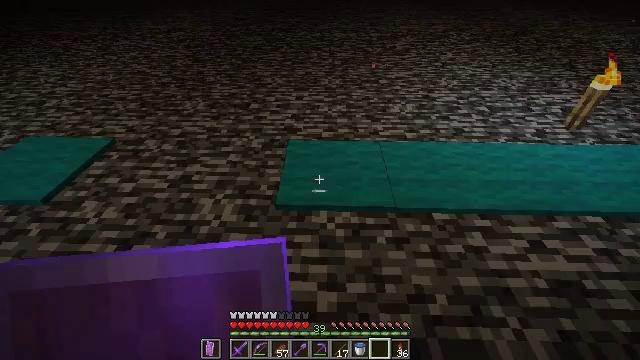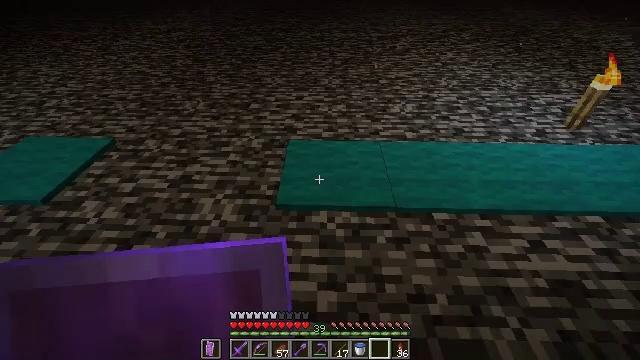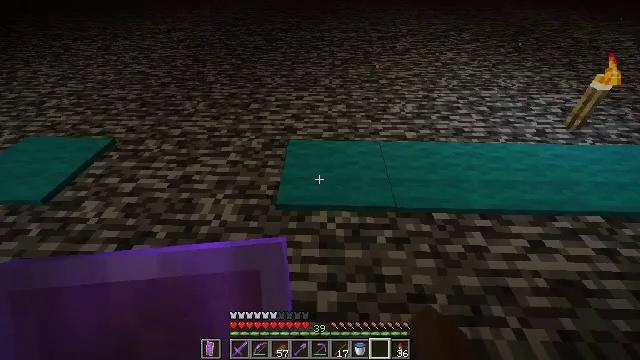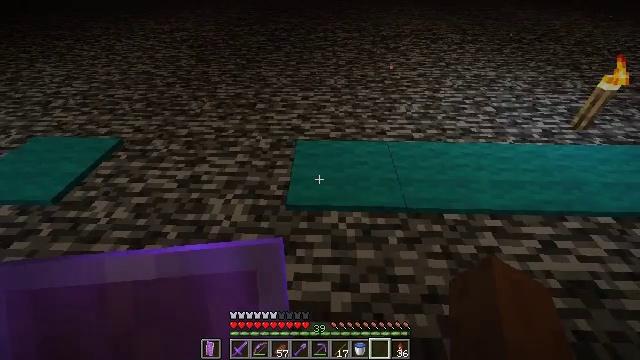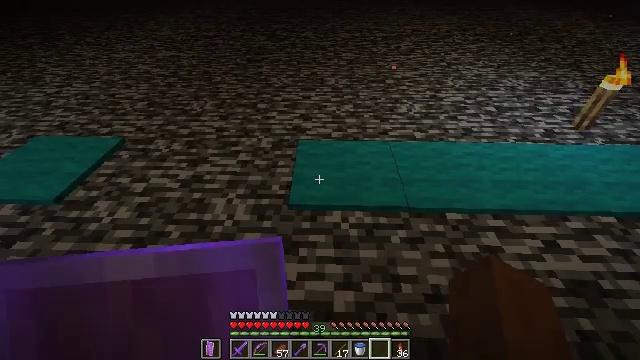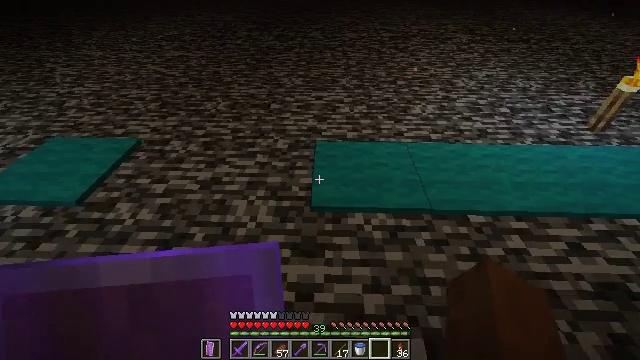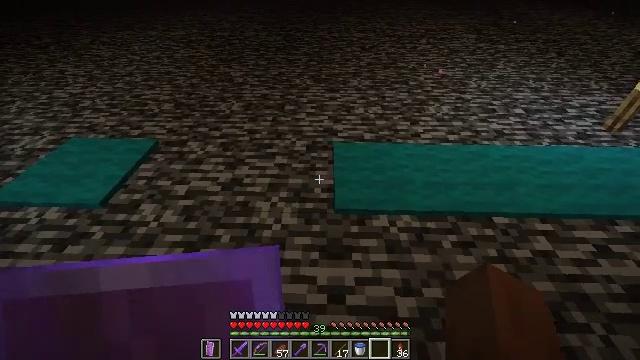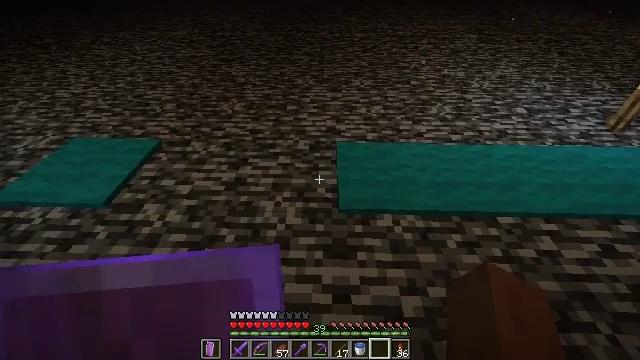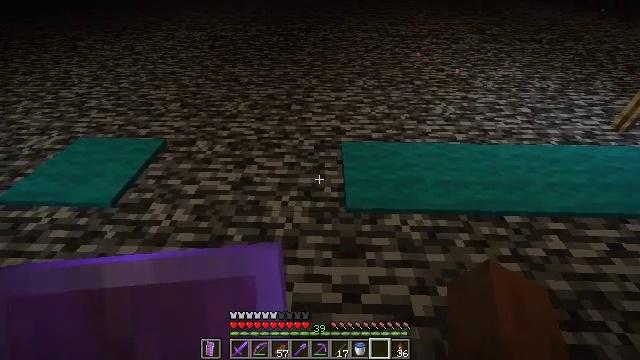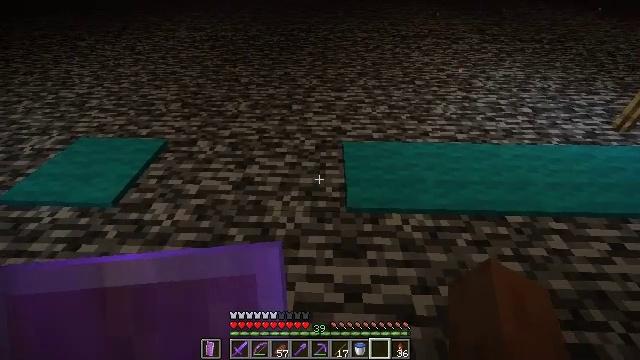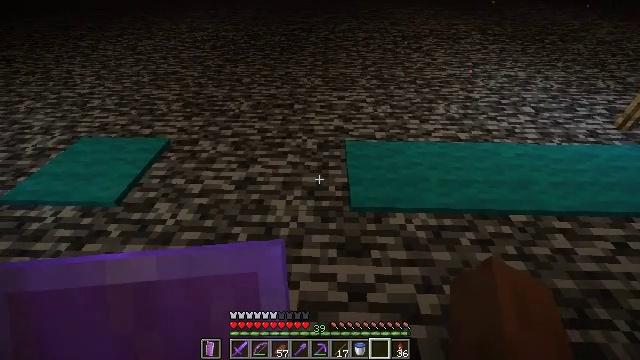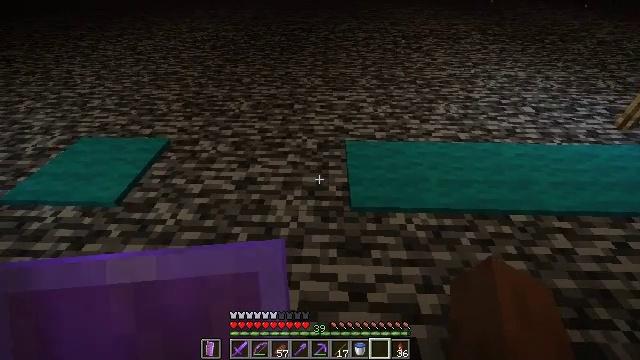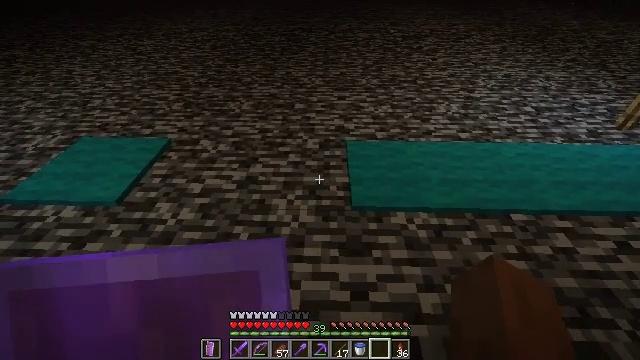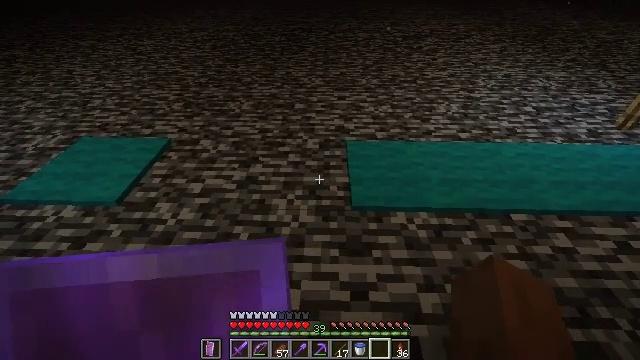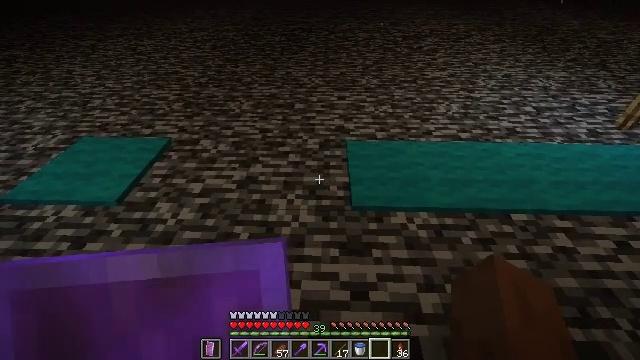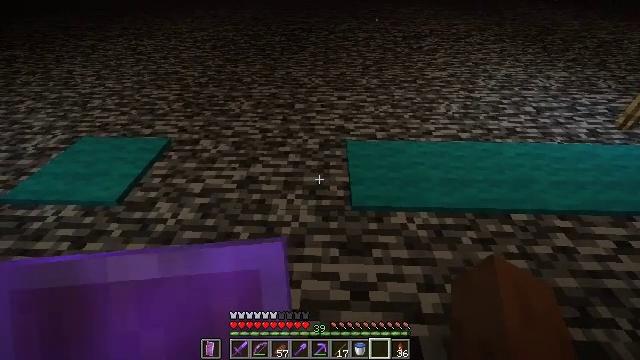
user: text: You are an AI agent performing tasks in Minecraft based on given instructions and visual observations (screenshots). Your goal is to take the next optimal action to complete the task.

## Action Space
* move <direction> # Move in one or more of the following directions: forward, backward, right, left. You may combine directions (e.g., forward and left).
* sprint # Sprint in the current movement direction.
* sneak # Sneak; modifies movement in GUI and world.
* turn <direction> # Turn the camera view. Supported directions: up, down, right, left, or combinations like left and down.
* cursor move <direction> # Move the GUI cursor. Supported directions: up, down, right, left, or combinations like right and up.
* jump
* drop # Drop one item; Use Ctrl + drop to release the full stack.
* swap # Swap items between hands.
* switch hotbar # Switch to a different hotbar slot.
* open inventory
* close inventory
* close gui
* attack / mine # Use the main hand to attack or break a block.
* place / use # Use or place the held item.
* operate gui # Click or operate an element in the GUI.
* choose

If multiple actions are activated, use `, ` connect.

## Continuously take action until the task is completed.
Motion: motion action
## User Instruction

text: Use yellow dye and wool to craft a yellow carpet.
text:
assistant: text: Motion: no_op
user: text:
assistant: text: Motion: no_op
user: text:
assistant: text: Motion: move left
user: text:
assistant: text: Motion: move left
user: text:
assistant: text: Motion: move left
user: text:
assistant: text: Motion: no_op
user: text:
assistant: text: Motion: no_op
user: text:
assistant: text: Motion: no_op
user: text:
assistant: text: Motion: no_op
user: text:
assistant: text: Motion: no_op
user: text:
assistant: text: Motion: no_op
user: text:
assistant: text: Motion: no_op
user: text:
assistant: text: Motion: no_op
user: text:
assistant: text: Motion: no_op
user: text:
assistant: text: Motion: no_op
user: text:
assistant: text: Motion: move back, turn left and up
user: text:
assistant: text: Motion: move back, turn left and up
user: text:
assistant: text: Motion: move back, turn left and up
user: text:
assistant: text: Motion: move back, turn left
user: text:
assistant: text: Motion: move back
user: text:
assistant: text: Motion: move back
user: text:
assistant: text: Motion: move back
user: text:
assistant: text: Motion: move back
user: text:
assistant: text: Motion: move back
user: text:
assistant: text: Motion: move back
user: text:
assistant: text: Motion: move back
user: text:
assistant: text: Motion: move back
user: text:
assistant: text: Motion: move back
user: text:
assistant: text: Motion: move back
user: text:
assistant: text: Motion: move back